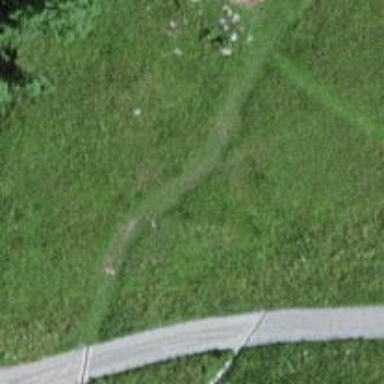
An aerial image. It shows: Grass path.